Question: I am trying to add Image to the activity using but it is giving error:
'''
import android.os.Bundle
import androidx.activity.compose.setContent
import androidx.appcompat.app.AppCompatActivity
import androidx.compose.foundation.Image
class MainActivity : AppCompatActivity() {
override fun onCreate(savedInstanceState: Bundle?) {
super.onCreate(savedInstanceState)
setContent {
Image(bitmap = imageFromResource(res = resources, resId =R.drawable.ic_launcher_background))
}
}
}
'''

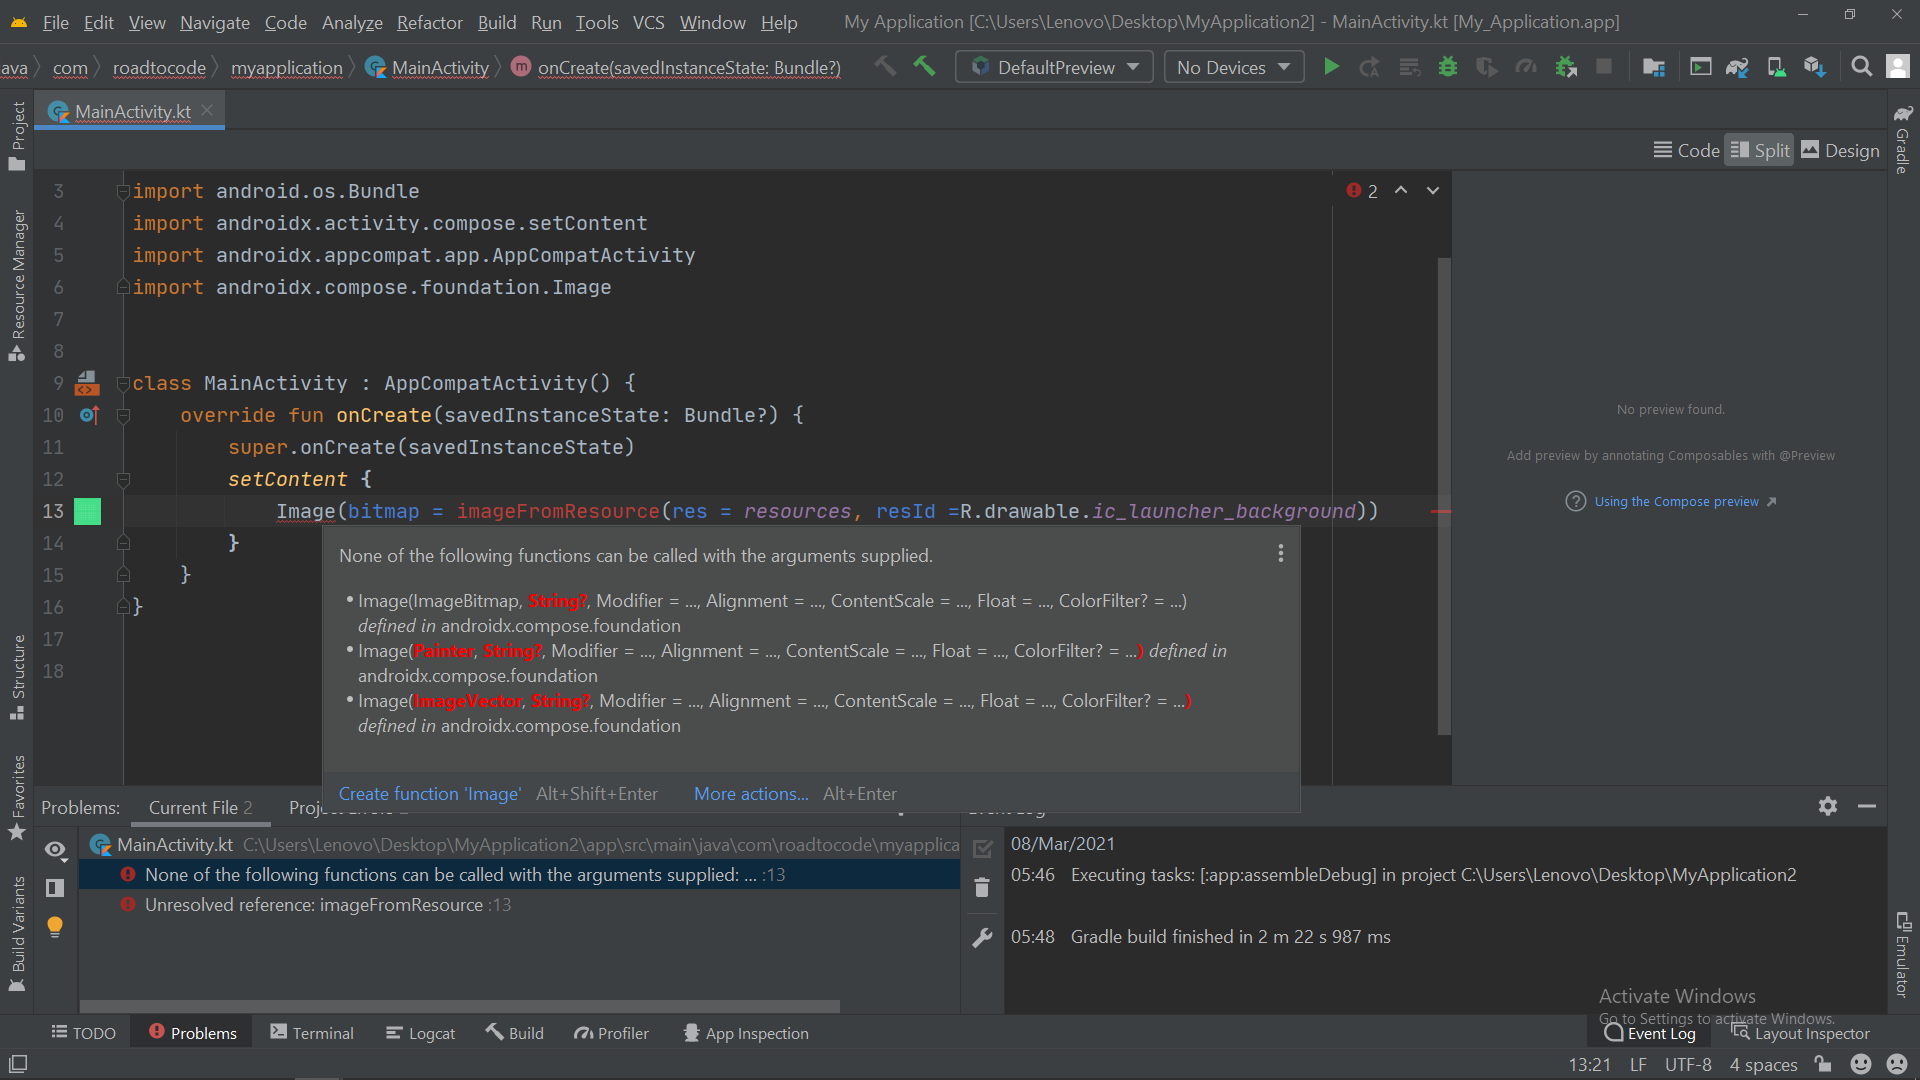
Answer: Either of these can be used to get the image resource.
Use the <URL> API to load either vector drawables or rasterized asset formats like PNGs. You don't need to know the type of the drawable, simply use painterResource.
'''
import androidx.compose.ui.res.painterResource
Image(painterResource(id = imageResource), contentDescription = contentDescription)
'''
OR
'''
import androidx.compose.ui.graphics.ImageBitmap
import androidx.compose.ui.res.imageResource
Image(ImageBitmap.imageResource(id = imageResource), contentDescription = contentDescription)
'''
OR
'''
import androidx.compose.ui.res.vectorResource
Image(ImageVector.vectorResource(id = imageResource), contentDescription = contentDescription)
'''